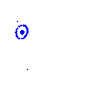
Particle: pion